Question: I wanna open Telegram-master whit Android Studio 2.3.3 but I see some different errors. I have studied most of tips and tracks in the internet and also in this site. First of all, I downloaded Telegram-master from Git and I got this error:
> "Error while executing process E:\ndk-bundle\ndk-build.cmd with
arguments {NDK_PROJECT_PATH=null
APP_BUILD_SCRIPT=C:\telegram\Telegram-master\TMessagesProj\jni\Android.mk NDK_APPLICATION_MK=C:\telegram\Telegram-master\TMessagesProj\jni\Application.mk
APP_ABI=x86 NDK_ALL_ABIS=x86 NDK_DEBUG=1 APP_PLATFORM=android-23
NDK_OUT=C:/telegram/Telegram-master/TMessagesProj/build/intermediates/ndkBuild/x86_SDK23/debug/obj NDK_LIBS_OUT=C:\telegram\Telegram-master\TMessagesProj\build\intermediates\ndkBuild\x86_SDK23\debug\lib NDK_APPLICATION_MK:=jni/Application.mk APP_PLATFORM:=android-14
APP_SHORT_COMMANDS=false LOCAL_SHORT_COMMANDS=false -B -n} Android
NDK:
ERROR:C:\telegram\Telegram-master\TMessagesProj\jni\Android.mk:WebRtcAec:
LOCAL_SRC_FILES points to a missing file Android NDK: Check that
C:/telegram/Telegram-master/TMessagesProj/jni/./libtgvoip/external/libWebRtcAec_android_x86.a
exists or that its path is correct process_begin:
CreateProcess(NULL, "", ...) failed. Build command failed."
Then eventually I found Telegram master.zip that was located in Git but it has not "libtgvoip files" and it was empty!! So I searched again and got it and added it to my Telegram-master directory by my own. I also created google-services.json file on firebase with same package name with my Telegram-master project. It's :org.telegram.messenger.beta and after all steps I got the this error:
> "Information:Gradle tasks [:TMessagesProj:generateArmv7DebugSources,
:TMessagesProj:prepareArmv7DebugUnitTestDependencies,
:TMessagesProj:mockableAndroidJar,
:TMessagesProj:generateArmv7DebugAndroidTestSources,
:TMessagesProj:compileArmv7DebugSources,
:TMessagesProj:compileArmv7DebugUnitTestSources,
:TMessagesProj:compileArmv7DebugAndroidTestSources]
Information:(Unknown) In file included Information:(Unknown)
Information:(Unknown) Error:error: redefinition of 'struct r_debug'
Information:(Unknown) In file included Error:error: redefinition of
'struct link_map' Error:error: redefinition of 'struct r_debug'
Error:error: redefinition of 'struct link_map'
E:\ndk-bundle\sysroot\usr\include\link.h"

I tried to change build.gradle and it wasn't useful. I use latest version of ndk & sdk and their directory is working well.
What's wrong? is some file miss yet?
Is it possible when I was creating google-services.json I made a mistake?
What does "error: redefinition of 'struct r_debug'" mean?
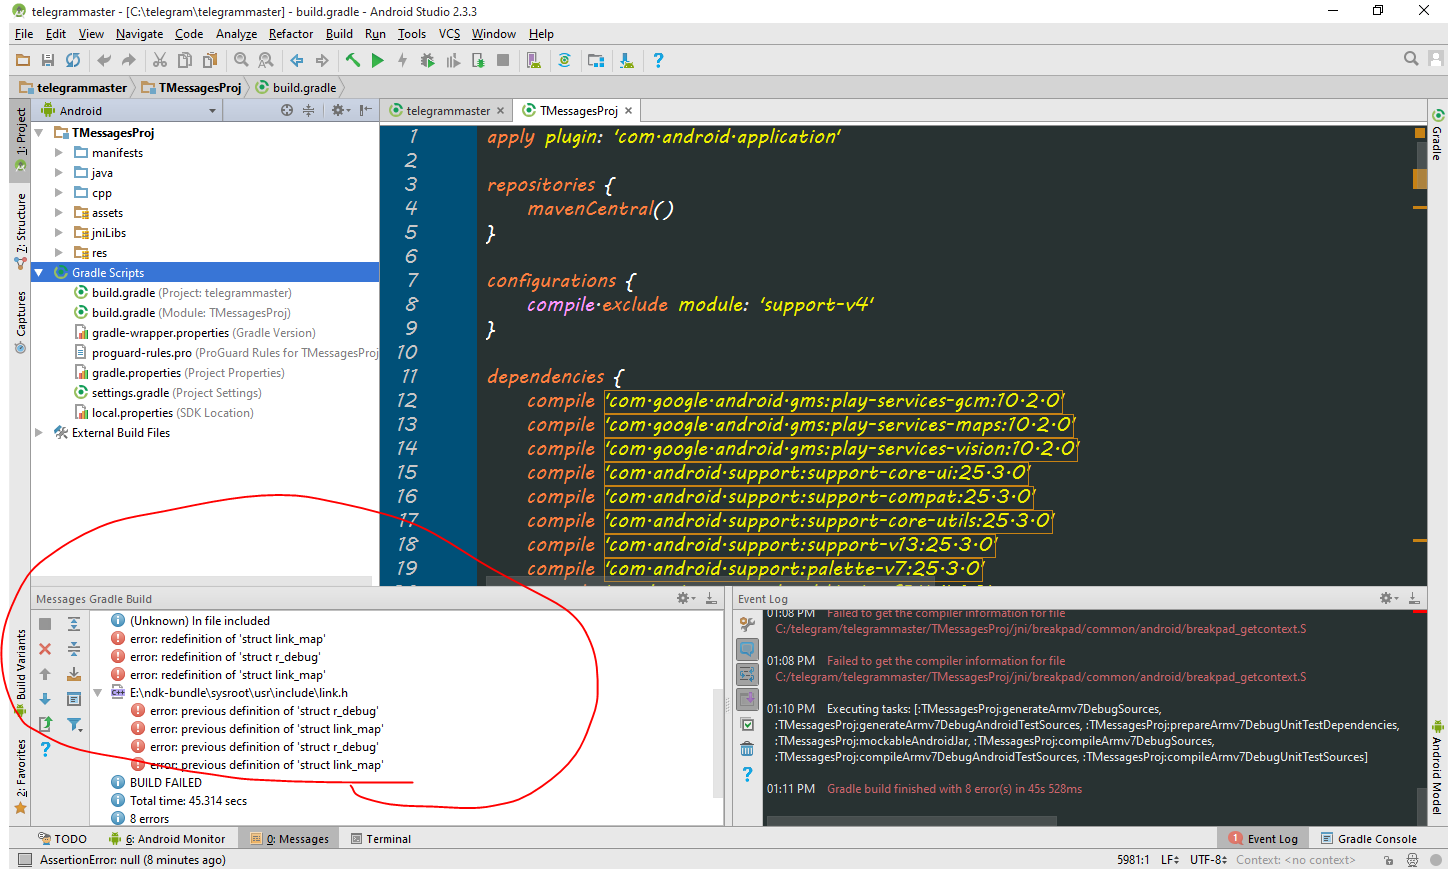
Answer: I Found a solution by my own .In fact the problem was for my NDK version .
I used last version of NDk and that was "ndk-r15b-windows-x86"
simply I download another version like "ndk-r14b-linux-x86_64" on Linux 64bit then the ERROR was gone! you should use ndk-r14b-windows-64 if you have 64bit OS
some important things:
1-put your own API ID & APP_HASH & HOCKEY_APP_HASH at BuildVars.java if you do not it you are gonna get ERROR when you are installing your app on android OS
2-creat google-services.json on fire base
3-make release.keystore